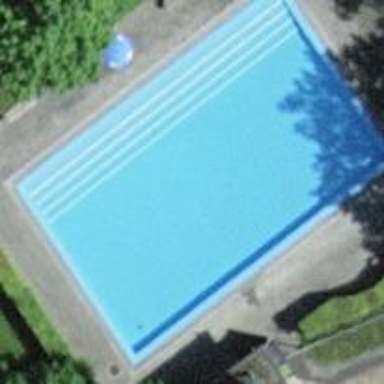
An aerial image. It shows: Swimming pool located in leisure land.